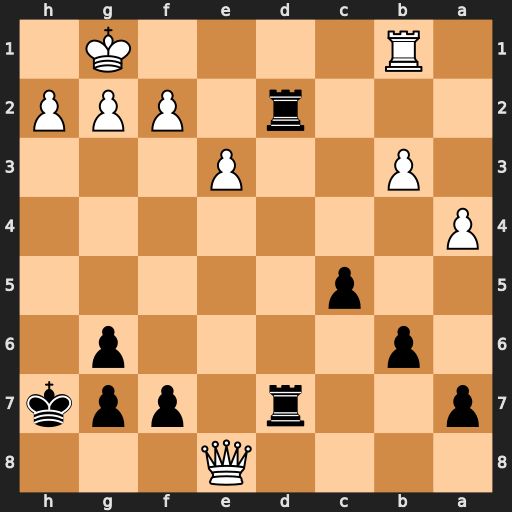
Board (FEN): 4Q3/p2r1ppk/1p4p1/2p5/P7/1P2P3/3r1PPP/1R4K1
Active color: b
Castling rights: -
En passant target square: -
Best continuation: Rd1+ Rxd1 Rxd1#